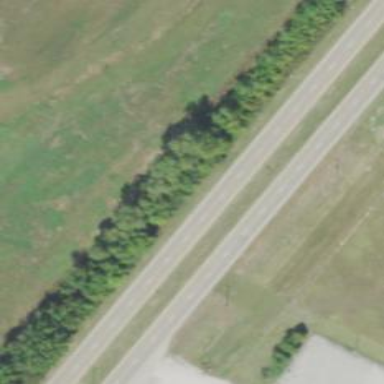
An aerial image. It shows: Dual carriageway trunk highway.